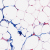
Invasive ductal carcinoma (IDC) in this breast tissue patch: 0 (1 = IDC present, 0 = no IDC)